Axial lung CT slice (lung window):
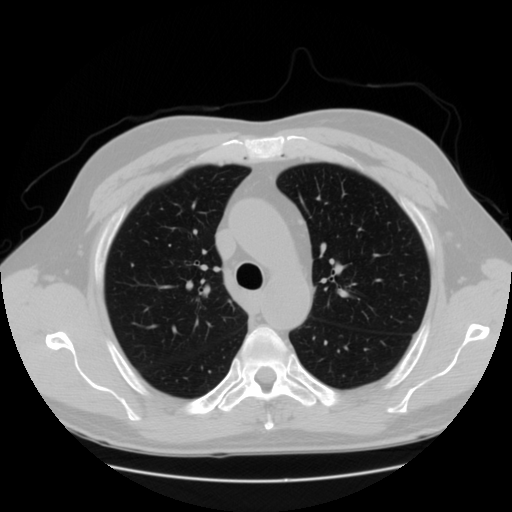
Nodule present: no